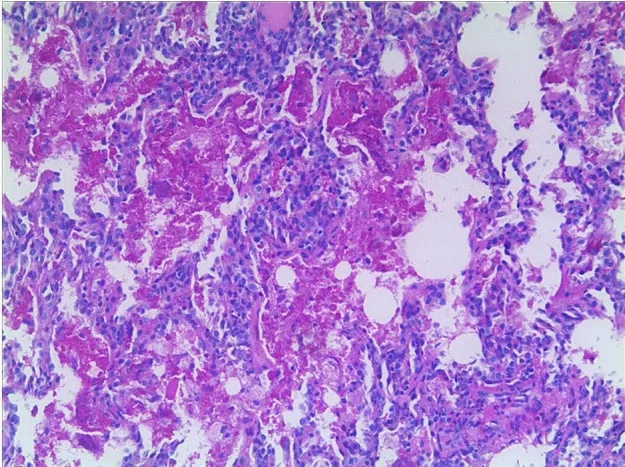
(B) Pathology showed large amounts of D-PAS-positive fine granular lipoproteins in alveolar and bronchial cavities (x100).
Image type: pathology (pas)